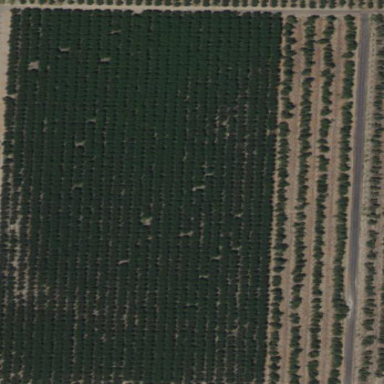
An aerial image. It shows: Orchard planted with peach trees.